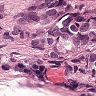
Metastatic tissue present: yes